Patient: sex M, age 48
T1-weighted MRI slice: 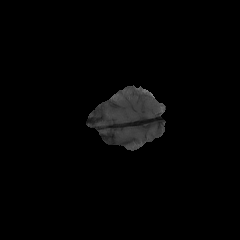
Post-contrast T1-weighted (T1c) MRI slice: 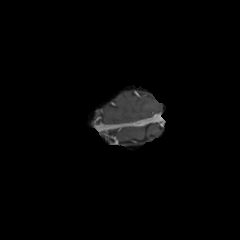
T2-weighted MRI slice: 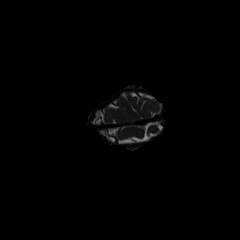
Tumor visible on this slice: no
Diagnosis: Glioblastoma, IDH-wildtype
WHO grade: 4